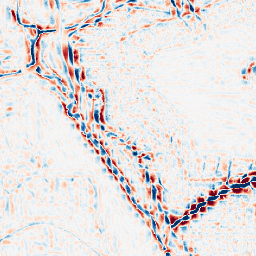
Category: wavelet
Decomposition family: wavelet_biorthogonal
Decomposition parameters: wavelet: bior2.4
level: 3
Upsampling method: fft_zeropad
Upsampling parameters: scale: 2
Upsampling scale: 2